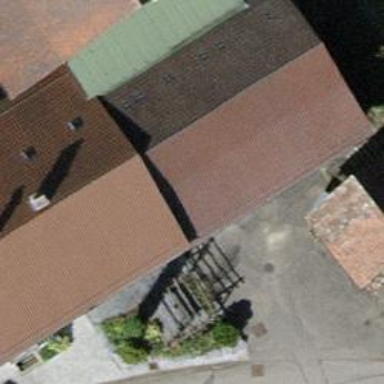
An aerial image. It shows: Gabled roof on farm auxiliary building.